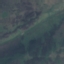
Land use / land cover: HerbaceousVegetation